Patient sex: F
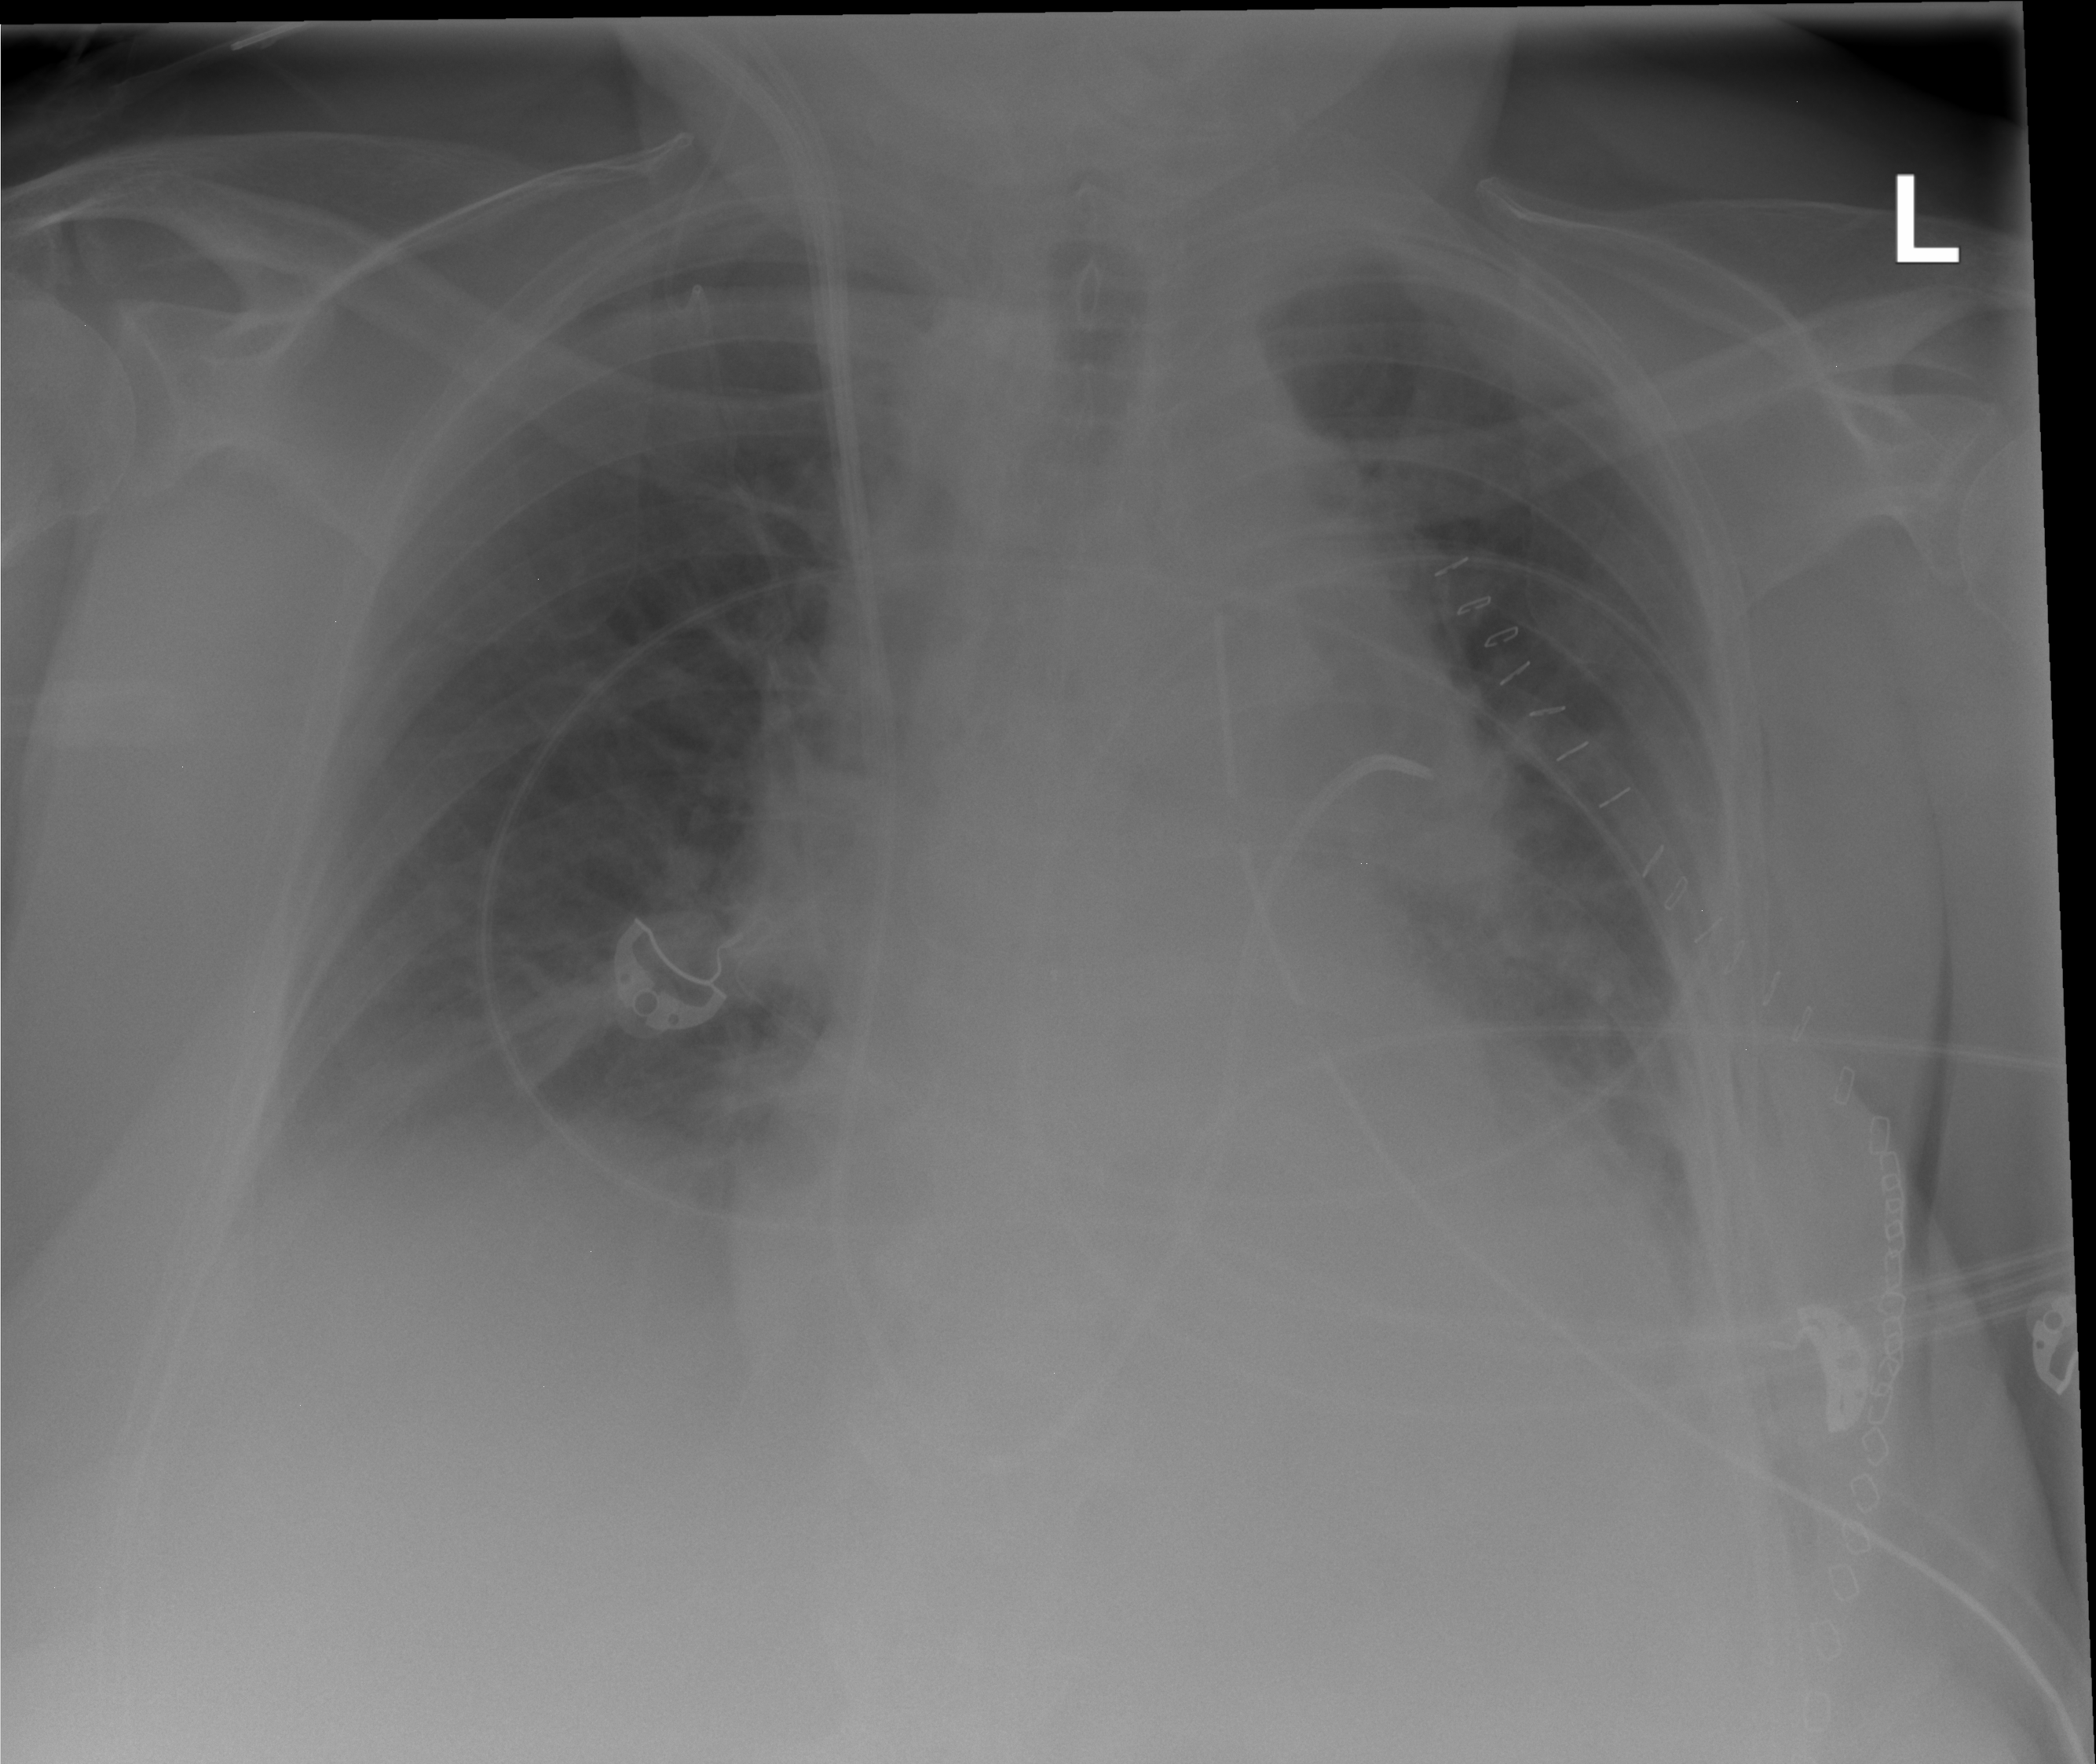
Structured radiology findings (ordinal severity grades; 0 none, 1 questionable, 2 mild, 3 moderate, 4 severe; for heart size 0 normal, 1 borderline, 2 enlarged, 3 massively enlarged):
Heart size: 2
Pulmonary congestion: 2
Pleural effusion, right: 2
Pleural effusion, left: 2
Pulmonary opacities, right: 0
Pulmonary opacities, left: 0
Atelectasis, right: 2
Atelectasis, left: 2